Interaction volume radius: 10 \u00c5
Interaction volume height: 10 \u00c5
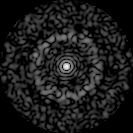
Disorder parameter: 0.8322